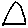
Label: triangle